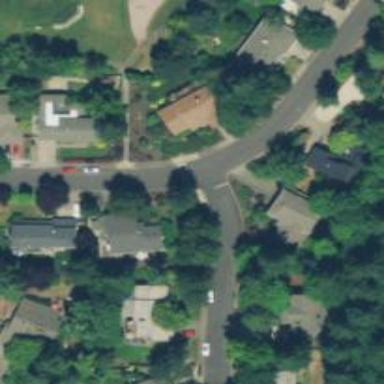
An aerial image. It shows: Residential road with sidewalk on the left.